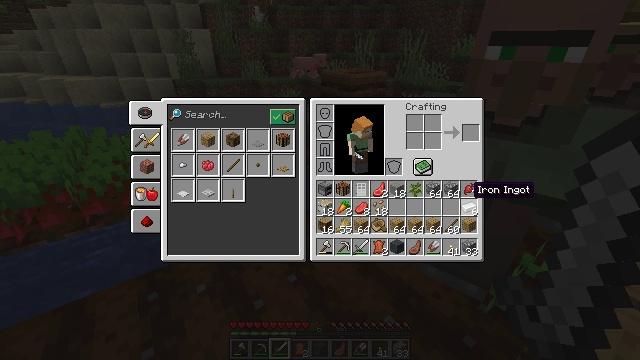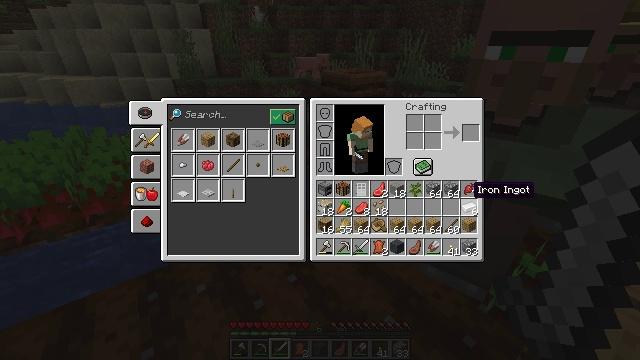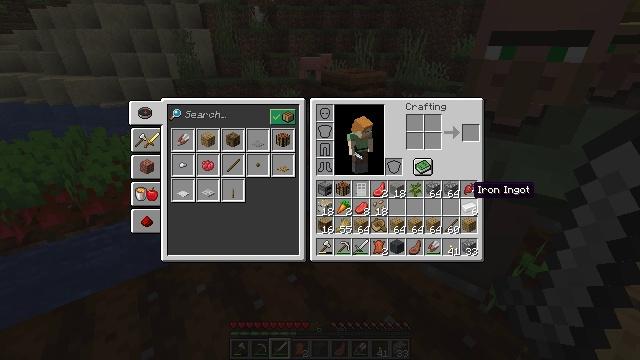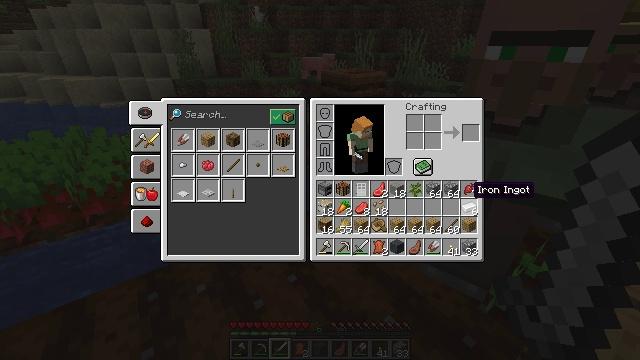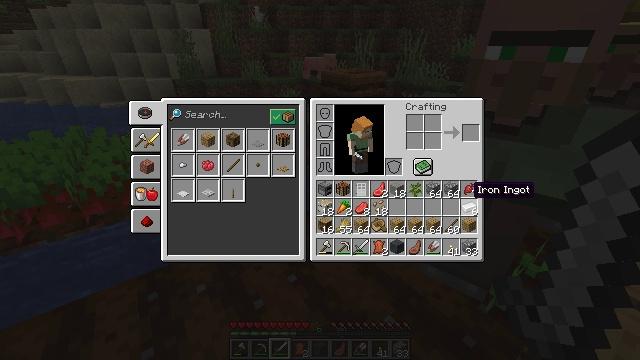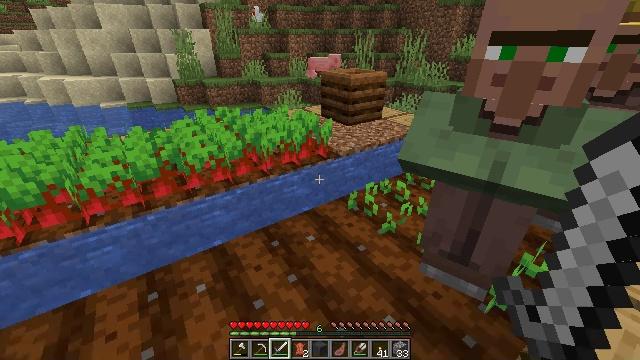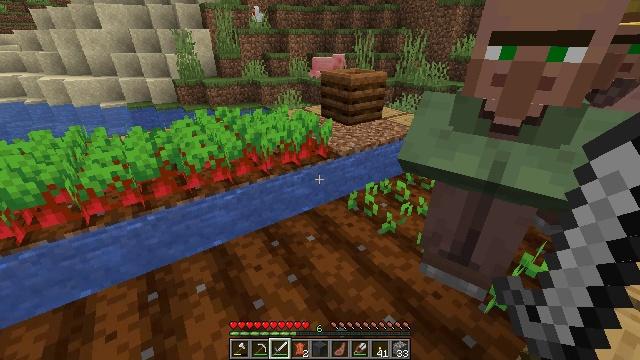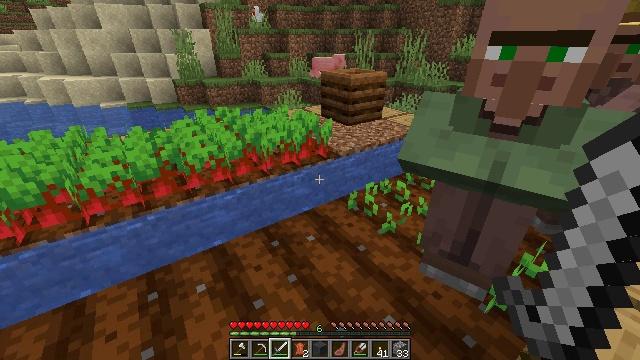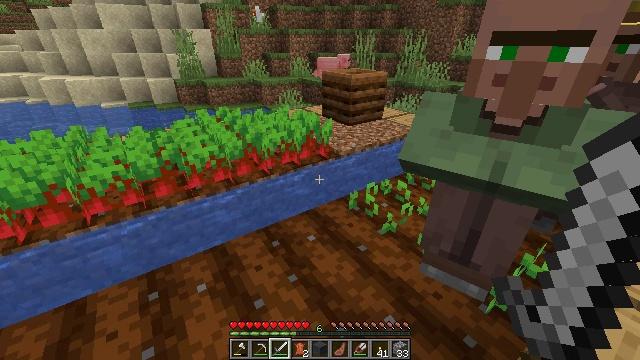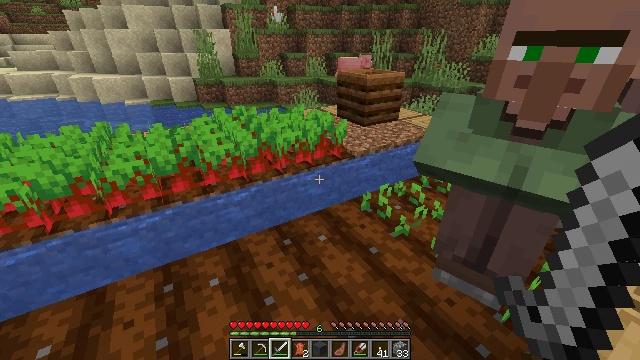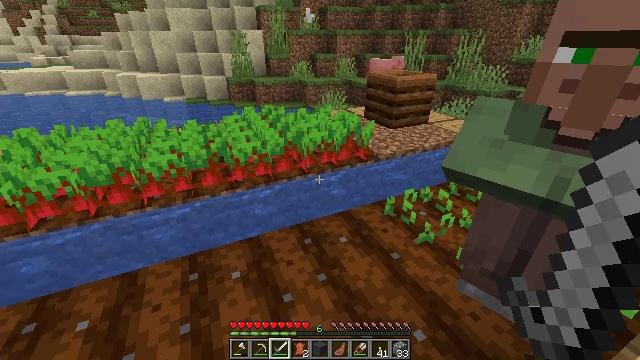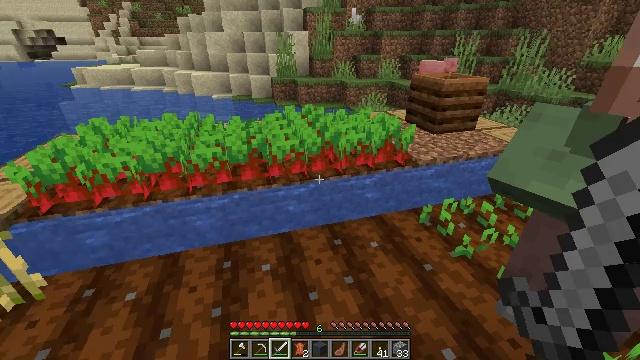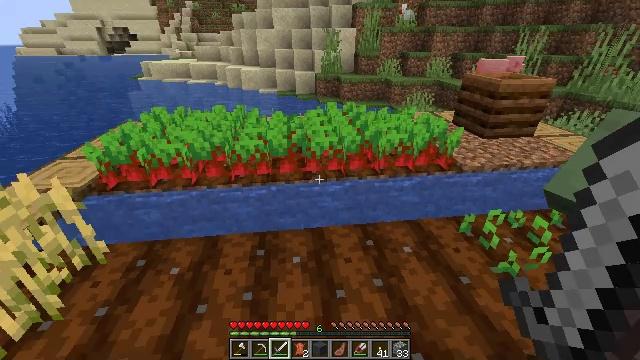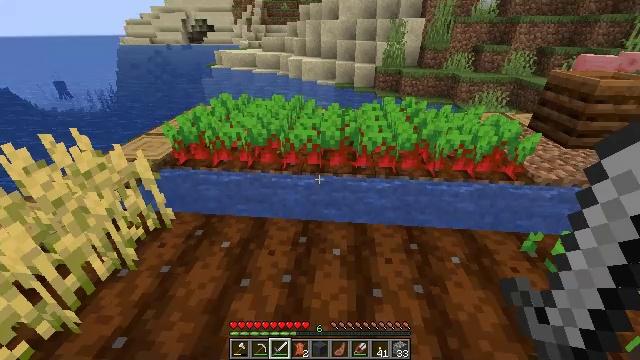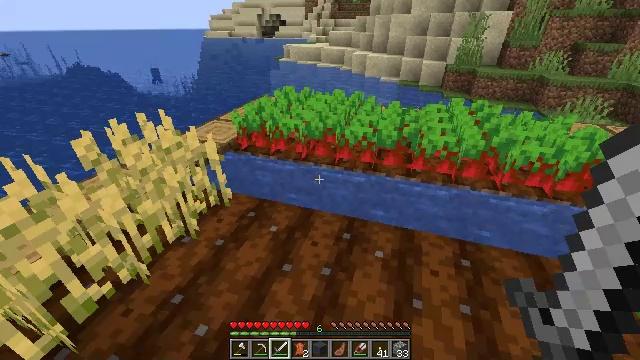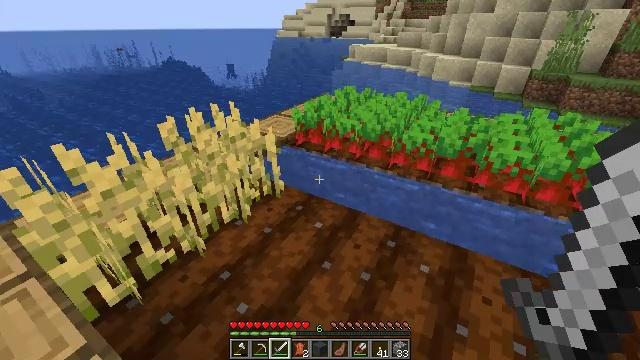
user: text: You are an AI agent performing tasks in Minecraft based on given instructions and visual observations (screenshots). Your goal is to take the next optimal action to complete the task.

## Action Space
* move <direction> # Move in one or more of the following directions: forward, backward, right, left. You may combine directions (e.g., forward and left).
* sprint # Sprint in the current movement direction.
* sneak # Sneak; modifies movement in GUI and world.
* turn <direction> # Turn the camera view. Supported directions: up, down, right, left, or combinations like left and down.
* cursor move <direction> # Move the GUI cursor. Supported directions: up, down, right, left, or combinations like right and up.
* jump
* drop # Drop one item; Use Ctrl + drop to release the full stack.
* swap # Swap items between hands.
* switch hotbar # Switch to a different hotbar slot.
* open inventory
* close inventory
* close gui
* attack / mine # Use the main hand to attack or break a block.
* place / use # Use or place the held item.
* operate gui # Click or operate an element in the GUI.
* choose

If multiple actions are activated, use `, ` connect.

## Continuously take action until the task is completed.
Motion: motion action
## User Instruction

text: Mine beetroots from the garden.
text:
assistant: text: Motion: no_op
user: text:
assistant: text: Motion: no_op
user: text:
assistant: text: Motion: no_op
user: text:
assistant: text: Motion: no_op
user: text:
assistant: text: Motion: no_op
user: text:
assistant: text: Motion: close gui
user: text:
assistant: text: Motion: open inventory
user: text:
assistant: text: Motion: open inventory
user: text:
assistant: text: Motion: turn left
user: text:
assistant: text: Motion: turn left
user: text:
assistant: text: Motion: turn left
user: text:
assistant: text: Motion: turn left
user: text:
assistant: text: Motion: turn left and down
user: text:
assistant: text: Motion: turn left
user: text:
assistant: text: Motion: turn left
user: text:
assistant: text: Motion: turn left
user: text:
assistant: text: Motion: no_op
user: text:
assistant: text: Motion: no_op
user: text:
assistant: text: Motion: no_op
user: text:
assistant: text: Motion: no_op
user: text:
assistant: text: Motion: no_op
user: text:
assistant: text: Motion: no_op
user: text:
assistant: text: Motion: no_op
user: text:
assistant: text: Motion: no_op
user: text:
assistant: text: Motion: no_op
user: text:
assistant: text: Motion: no_op
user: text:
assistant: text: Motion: no_op
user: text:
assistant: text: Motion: turn right
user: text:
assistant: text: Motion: no_op
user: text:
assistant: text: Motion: no_op